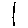
Label: line